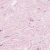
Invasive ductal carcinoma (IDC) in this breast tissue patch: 0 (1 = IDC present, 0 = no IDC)